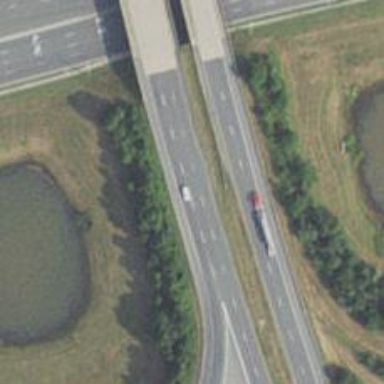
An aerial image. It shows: Motorway junction.